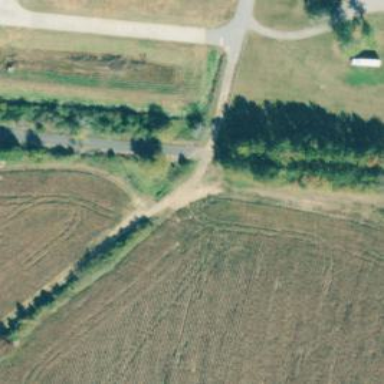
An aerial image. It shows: Crossing road.